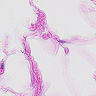
Metastatic tissue present: no